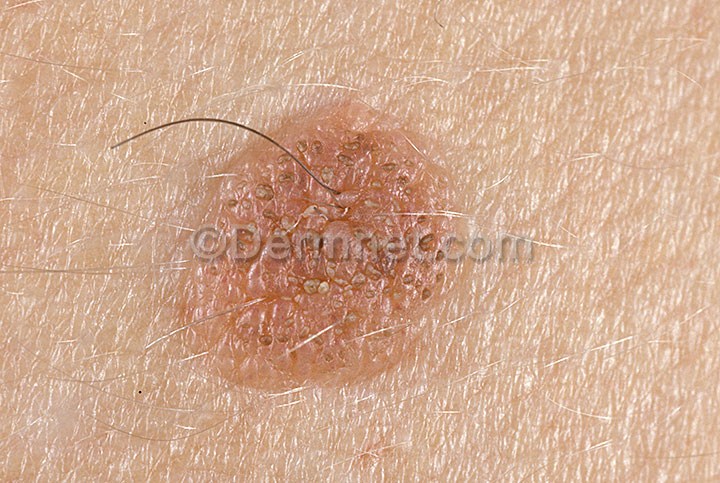
Disease: Seborrheic Keratoses and other Benign Tumors